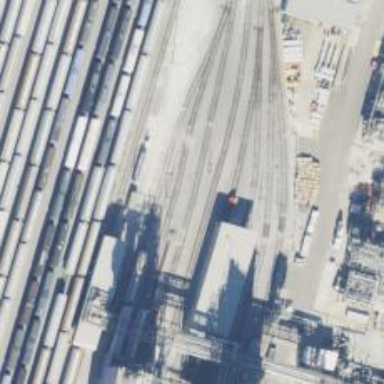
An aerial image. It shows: Rail spur service.